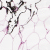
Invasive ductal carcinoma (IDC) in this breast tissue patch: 0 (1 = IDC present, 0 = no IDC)